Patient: sex F, age 34
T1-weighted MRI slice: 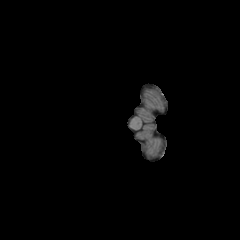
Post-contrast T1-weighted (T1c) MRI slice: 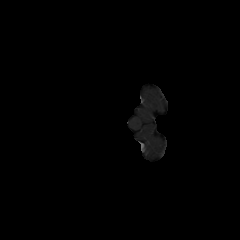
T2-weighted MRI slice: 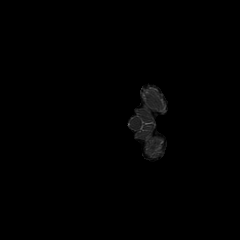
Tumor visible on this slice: no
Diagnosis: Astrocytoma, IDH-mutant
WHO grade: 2